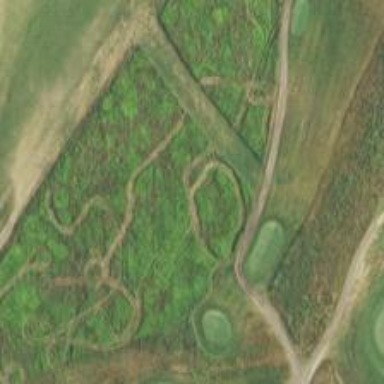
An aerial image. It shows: Path designated for golf carts.